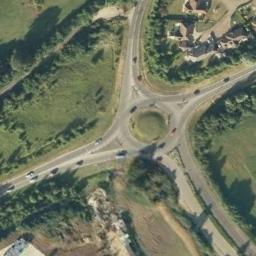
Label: roundabout